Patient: sex F, age 38
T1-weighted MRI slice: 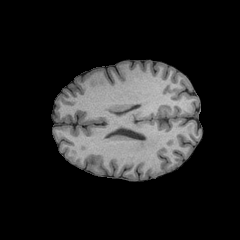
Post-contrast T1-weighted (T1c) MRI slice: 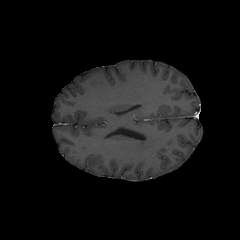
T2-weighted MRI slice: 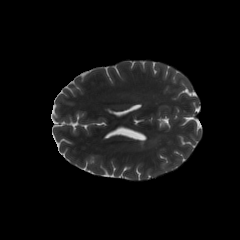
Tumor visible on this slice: no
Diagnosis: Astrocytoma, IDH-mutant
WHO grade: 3